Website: walmart
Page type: cart
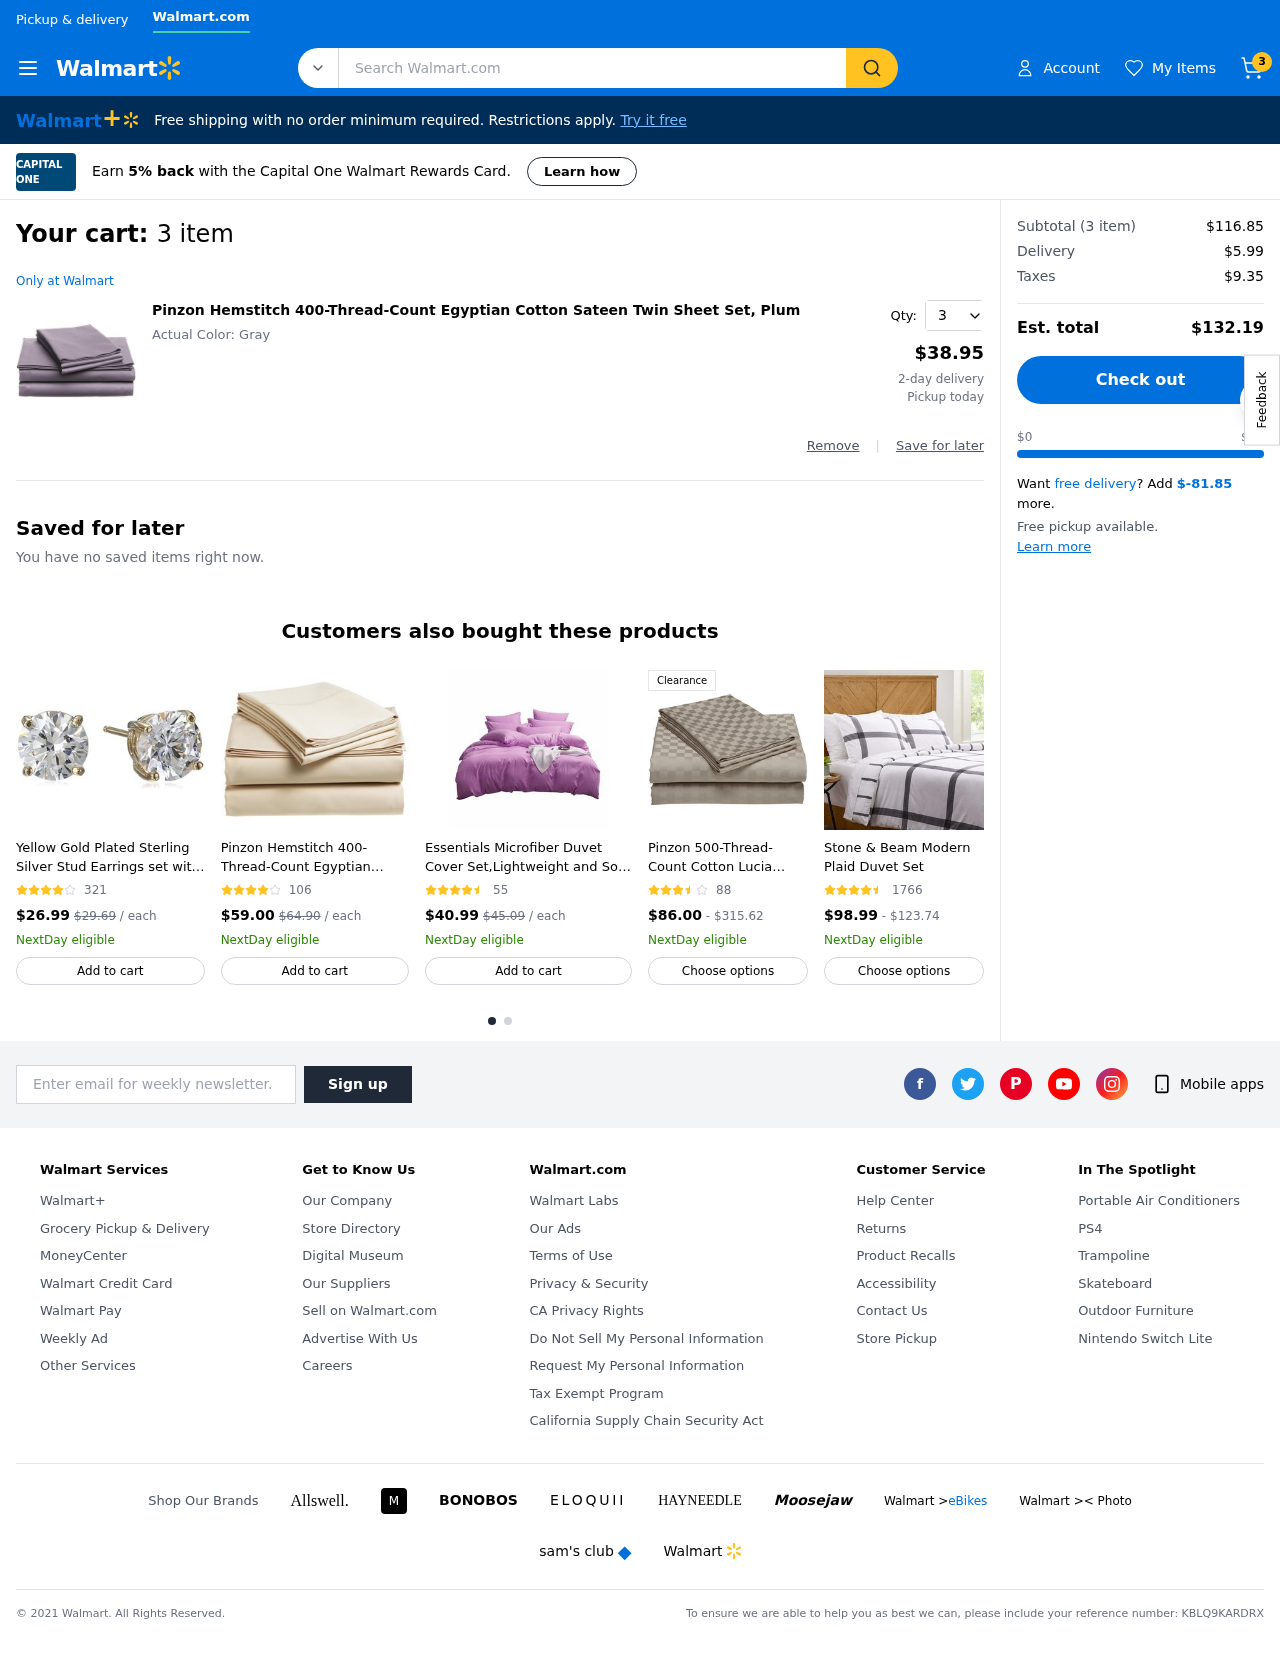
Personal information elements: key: PII_EMAIL
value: jessica_navarro@yahoo.com
Product elements: key: PRODUCT1_NAME
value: Pinzon Hemstitch 400-Thread-Count Egyptian Cotton Sateen Twin Sheet Set, Plum
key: PRODUCT1_PRICE
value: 38.95
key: PRODUCT1_QUANTITY
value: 3
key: PRODUCT2_NAME
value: Yellow Gold Plated Sterling Silver Stud Earrings set with Round Cut Swarovski Zirconia (4 cttw)
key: PRODUCT2_NUM_RATINGS
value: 321
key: PRODUCT2_PRICE
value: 26.99
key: PRODUCT3_NAME
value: Pinzon Hemstitch 400-Thread-Count Egyptian Cotton Sateen Sheet Set - California King, Maize
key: PRODUCT3_NUM_RATINGS
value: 106
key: PRODUCT3_PRICE
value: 59
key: PRODUCT4_NAME
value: Essentials Microfiber Duvet Cover Set,Lightweight and Soft Bedding Set (8 Sizes,12 Colours)(200x220+
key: PRODUCT4_NUM_RATINGS
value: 55
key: PRODUCT4_PRICE
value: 40.99
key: PRODUCT5_NAME
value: Pinzon 500-Thread-Count Cotton Lucia Checks Queen Sheet Set, Dune
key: PRODUCT5_NUM_RATINGS
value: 88
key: PRODUCT5_PRICE
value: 86
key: PRODUCT6_NAME
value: Stone & Beam Modern Plaid Duvet Set
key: PRODUCT6_NUM_RATINGS
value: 1766
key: PRODUCT6_PRICE
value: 98.99
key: PRODUCT2_ORIGINAL_PRICE
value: $29.69
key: PRODUCT3_ORIGINAL_PRICE
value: $64.90
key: PRODUCT4_ORIGINAL_PRICE
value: $45.09
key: PRODUCT5_PRICE_MAX
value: $315.62
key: PRODUCT6_PRICE_MAX
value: $123.74
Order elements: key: ORDER_NUM_ITEMS
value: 3
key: ORDER_NUM_ITEMS
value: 3 item
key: ORDER_SUBTOTAL
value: $116.85
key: ORDER_SHIPPING_COST
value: $5.99
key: ORDER_TAX
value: $9.35
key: ORDER_TOTAL
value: $132.19
Search elements: key: HEADER_SEARCH
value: Search Walmart.com